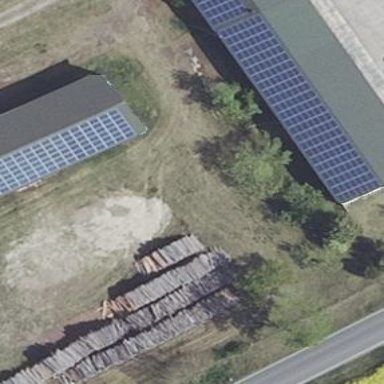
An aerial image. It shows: Building featuring small installation solar photovoltaic panel for electricity generation.